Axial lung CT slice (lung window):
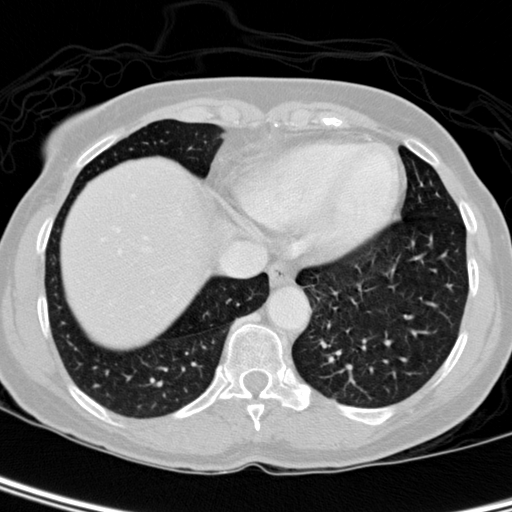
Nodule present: no